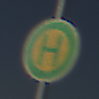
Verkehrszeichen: Haltestelle
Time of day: MorningAfternoon
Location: Outdoor (Nature)
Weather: Clear
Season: NotSpecified
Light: Natural